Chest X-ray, PA view. Patient: 45 years old, sex M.
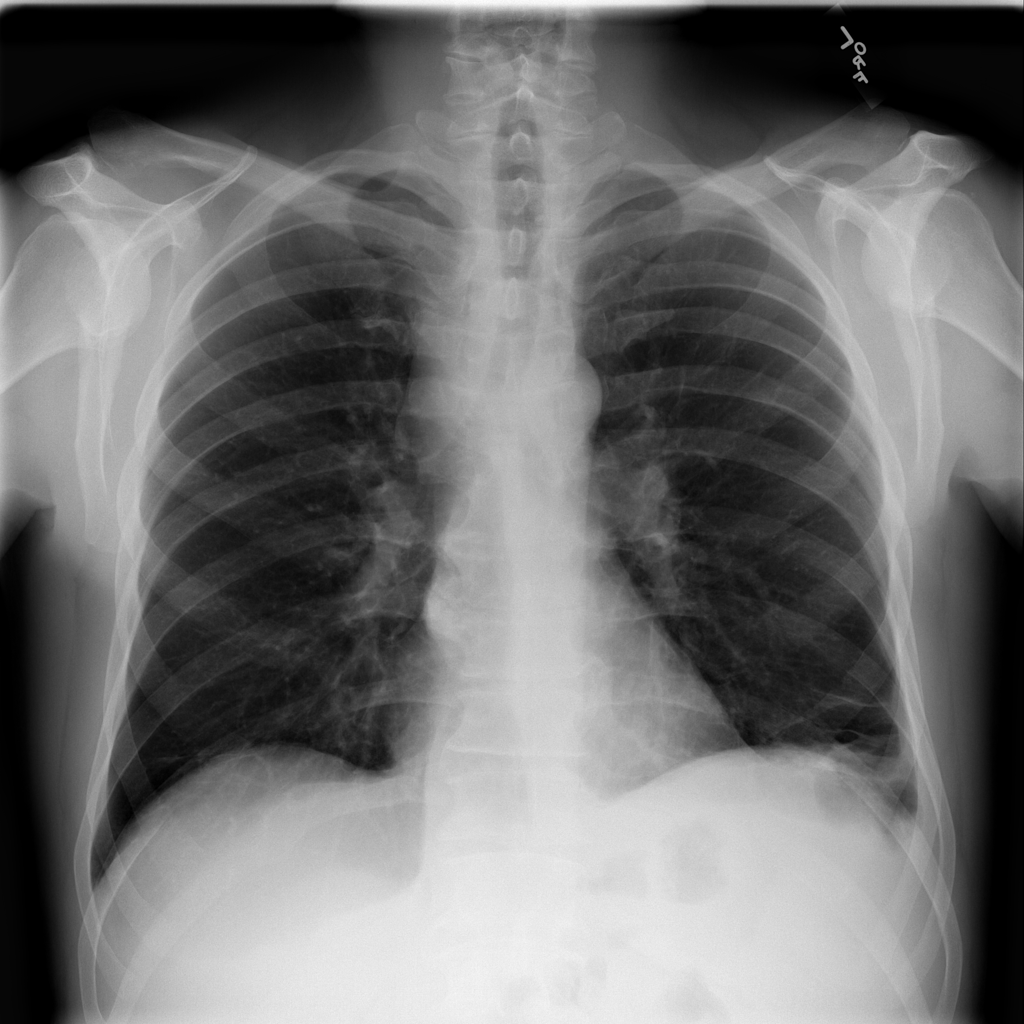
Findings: Consolidation, Mass